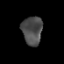
Tissue: prostate
Cell type: T cells
Senescence score: 0.335
Nuclear area (px): 569
Mean DAPI intensity: 75.895